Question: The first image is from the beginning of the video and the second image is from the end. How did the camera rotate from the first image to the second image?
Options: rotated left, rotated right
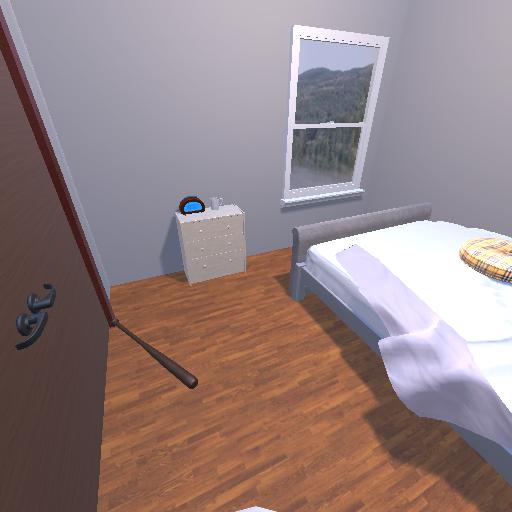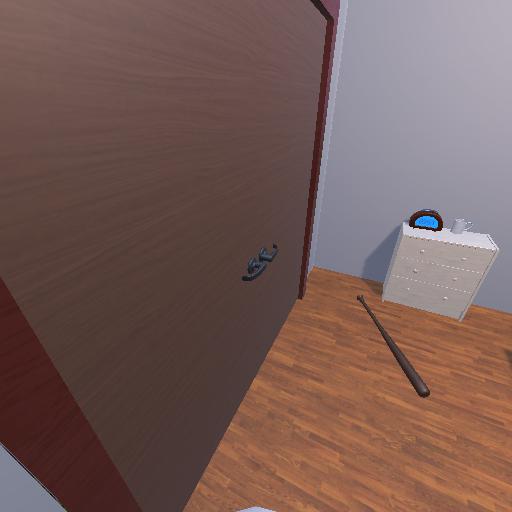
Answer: rotated left